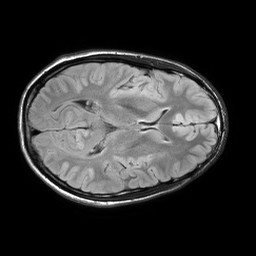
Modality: FLAIR
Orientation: axial
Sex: male
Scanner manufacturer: philips
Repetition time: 11 s
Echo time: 0.125 s